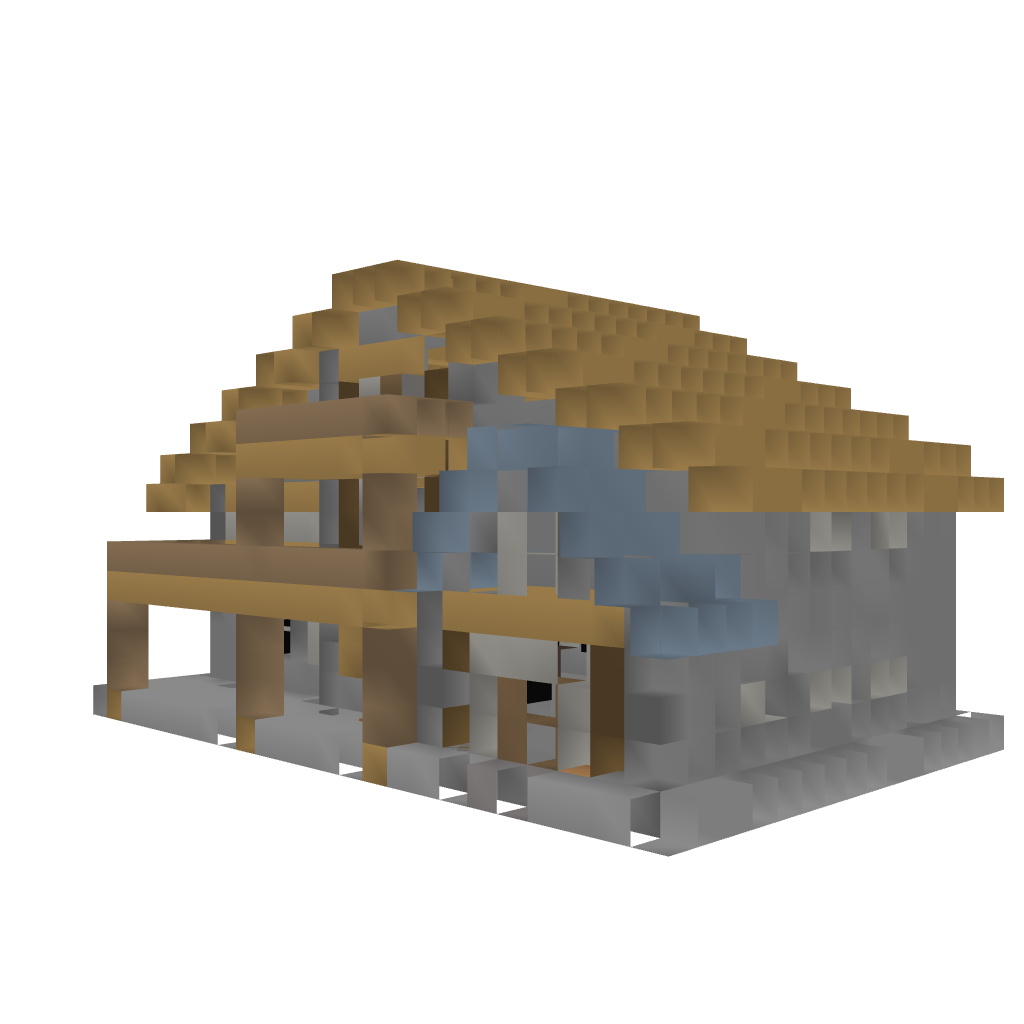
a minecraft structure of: House #1